Aerial crown-view tile of a tropical tree (Barro Colorado Island, Panama), acquired 20250317:
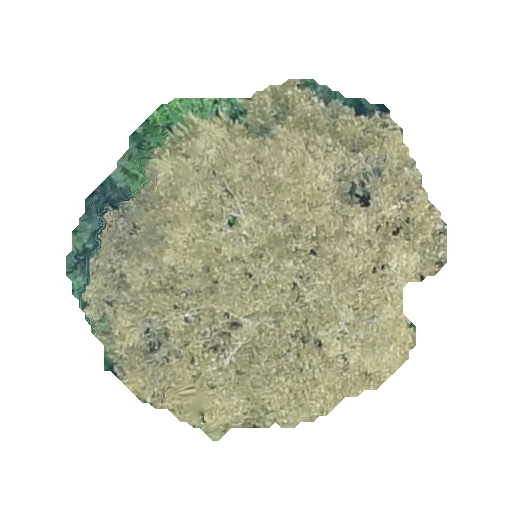
Species: Dipteryx oleifera
GBIF accepted scientific name: Dipteryx oleifera
Crown area: 146.321 m²